Question: I am developing my first Jquery Mobile application. I was able to get my first panel up and running. I basically want a navigation system of links inside the panel. I basically use an unordered list ('<ul><li>home</li><li>search</li><li>... etc</li></ul>') but Whenever I try to style the attributes of the #header_panel below such as the width or height of the '<li>' elemetns, it does not take effect on the page. Please any help would be greatly appreciated. I would like to make it so that each '<li>' is underneath each other as well as setting the font size, border, height, width= 100% of panel, etc. The padding takes effect but the height and width do not. Any help would be greatly appreciated. Below is my code:
'''
<div data-role="panel" data-display="overlay" id="header_panel">
<ul>
<li><a href="#">Home</a></li>
<li><a href="#">Articles</a></li>
<li><a href="#">Music</a></li>
<li></li>
<li></li>
<li></li>
<li></li>
<li></li>
<li></li>
</ul>
</div>
<div data-role="panel" data-display="overlay" id="header_panel">
<ul>
<li><a href="#">Home</a></li>
<li><a href="#">Articles</a></li>
<li><a href="#">Music</a></li>
<li></li>
<li></li>
<li></li>
<li></li>
<li></li>
<li></li>
</ul>
</div>
#header_panel li{
width: 200px;
height: 100px;
padding: 10px;
}
'''

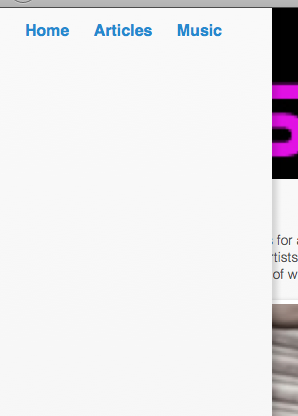
Answer: The question is slightly confusing to me, from what I understand you want your LI elements not to take up the entire panel and float to the left.
See if the below helps.
'''
#header_panel li{
width: 200px;
height: 100px;
padding: 10px;
display:inline-block;
float:left;
}
'''
After the ending UL tag be sure to clear your float.